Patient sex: M
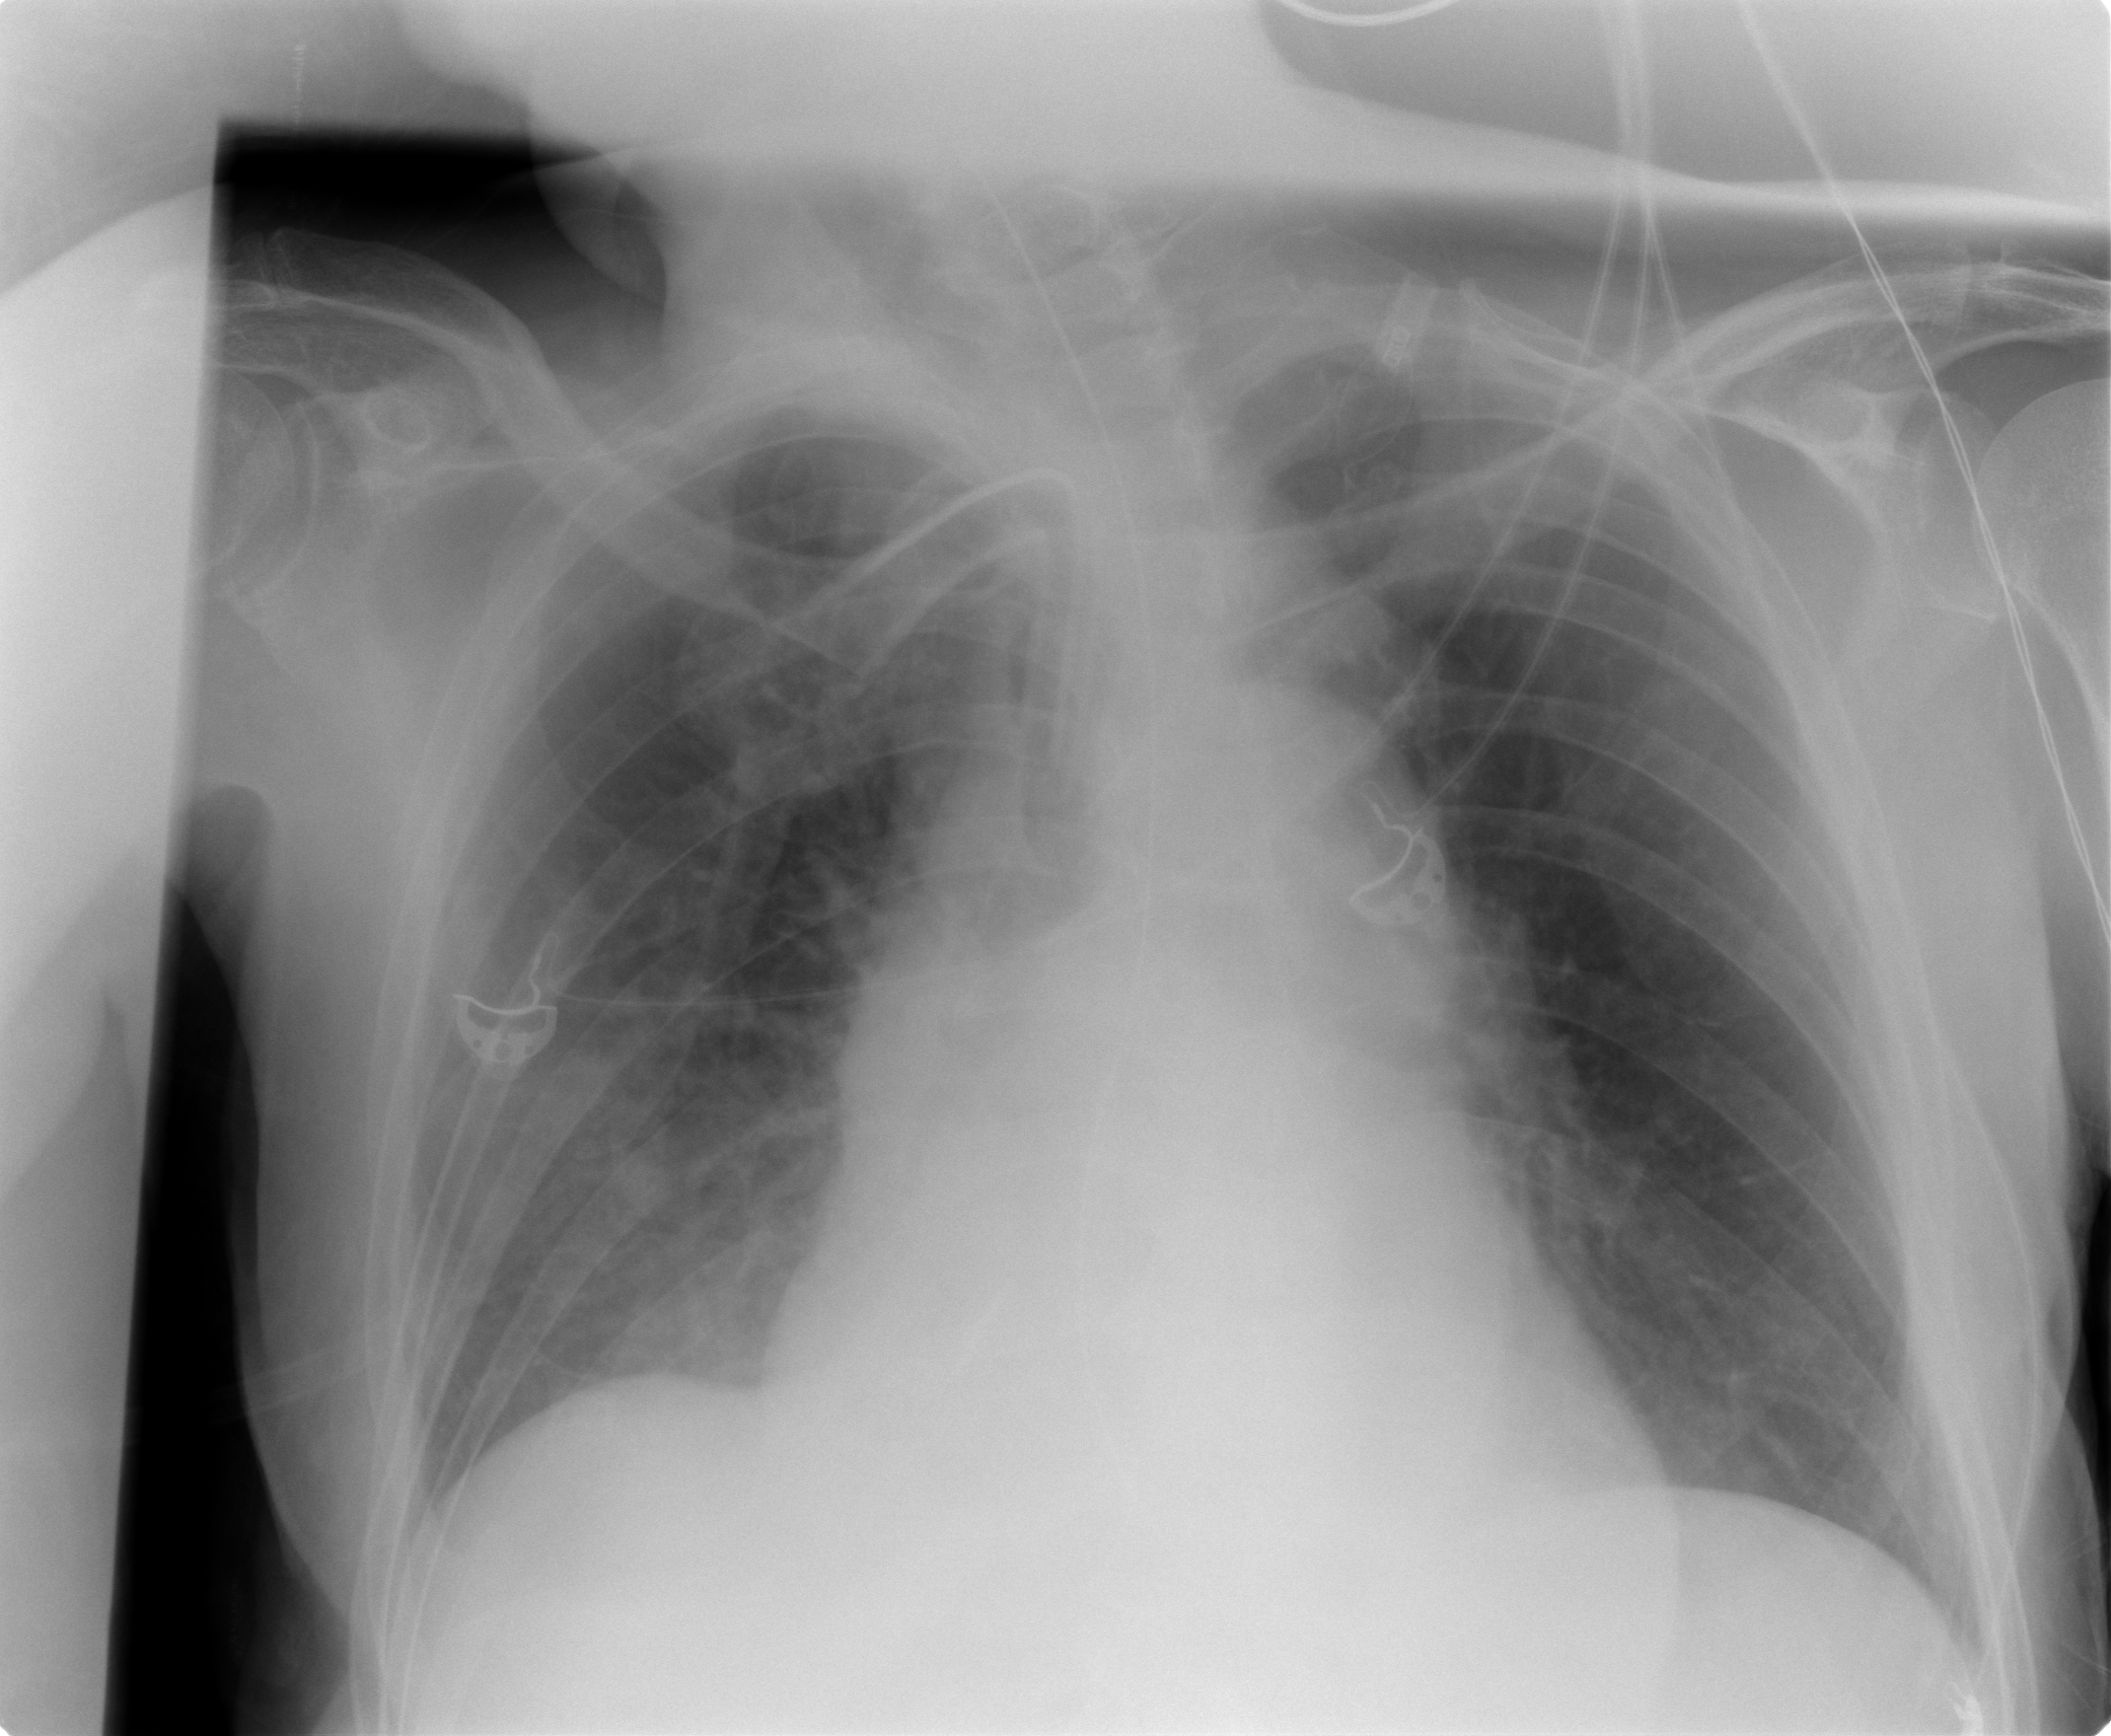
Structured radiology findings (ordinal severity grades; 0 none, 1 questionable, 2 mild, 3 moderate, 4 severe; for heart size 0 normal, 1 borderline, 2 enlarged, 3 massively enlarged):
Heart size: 0
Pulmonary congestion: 0
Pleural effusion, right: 0
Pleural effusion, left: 0
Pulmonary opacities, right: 2
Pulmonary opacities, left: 0
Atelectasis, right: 2
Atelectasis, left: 2